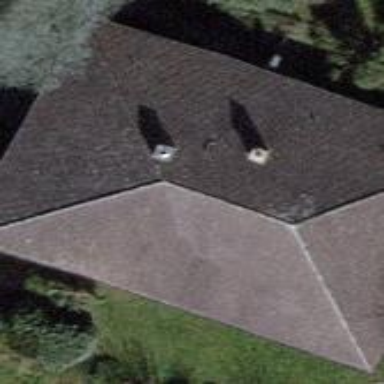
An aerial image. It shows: Building with tiled roof.